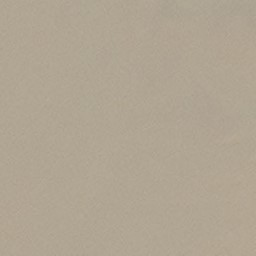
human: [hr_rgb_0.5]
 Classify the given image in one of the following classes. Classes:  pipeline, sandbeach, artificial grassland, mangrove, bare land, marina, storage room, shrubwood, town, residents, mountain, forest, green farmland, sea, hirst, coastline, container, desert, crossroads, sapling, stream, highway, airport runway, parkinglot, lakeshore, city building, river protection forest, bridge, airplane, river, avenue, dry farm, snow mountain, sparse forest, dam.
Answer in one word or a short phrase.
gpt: desert